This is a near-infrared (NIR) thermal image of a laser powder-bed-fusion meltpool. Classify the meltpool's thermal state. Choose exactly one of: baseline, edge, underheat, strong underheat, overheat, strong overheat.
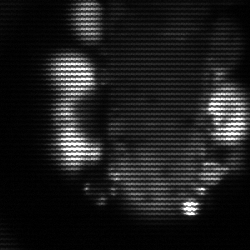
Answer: strong underheat